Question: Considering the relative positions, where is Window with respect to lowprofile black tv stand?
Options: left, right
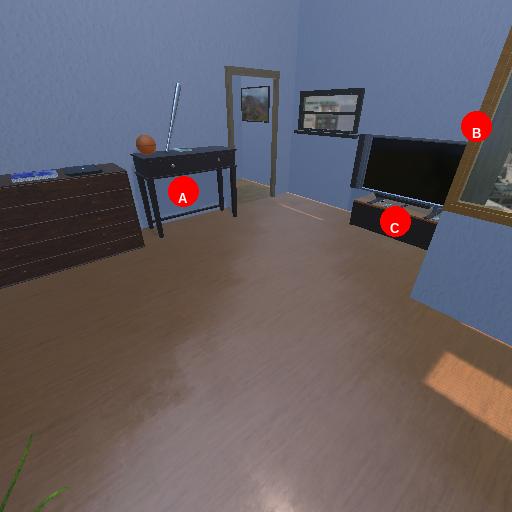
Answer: left